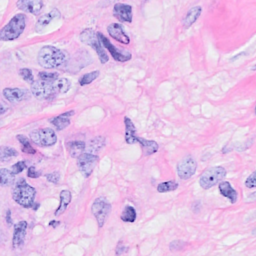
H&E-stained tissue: Breast